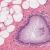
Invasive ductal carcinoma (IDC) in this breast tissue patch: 0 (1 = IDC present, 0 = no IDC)